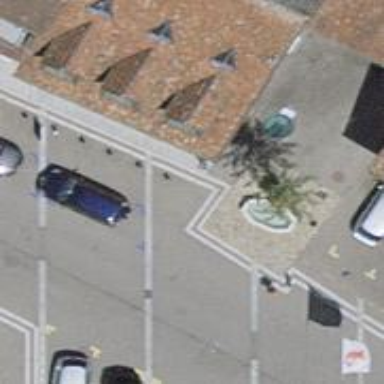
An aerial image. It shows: Fountain.